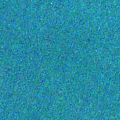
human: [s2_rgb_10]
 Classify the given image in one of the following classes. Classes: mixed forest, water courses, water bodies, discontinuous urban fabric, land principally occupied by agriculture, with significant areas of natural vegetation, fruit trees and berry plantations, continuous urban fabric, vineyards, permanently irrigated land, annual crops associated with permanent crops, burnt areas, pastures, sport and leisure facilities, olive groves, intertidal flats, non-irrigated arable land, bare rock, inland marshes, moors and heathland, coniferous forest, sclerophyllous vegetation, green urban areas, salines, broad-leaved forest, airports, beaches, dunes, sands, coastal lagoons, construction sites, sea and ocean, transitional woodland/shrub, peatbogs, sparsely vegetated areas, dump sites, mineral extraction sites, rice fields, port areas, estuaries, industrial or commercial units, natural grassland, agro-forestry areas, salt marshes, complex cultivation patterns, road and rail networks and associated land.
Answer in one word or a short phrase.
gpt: sea and ocean